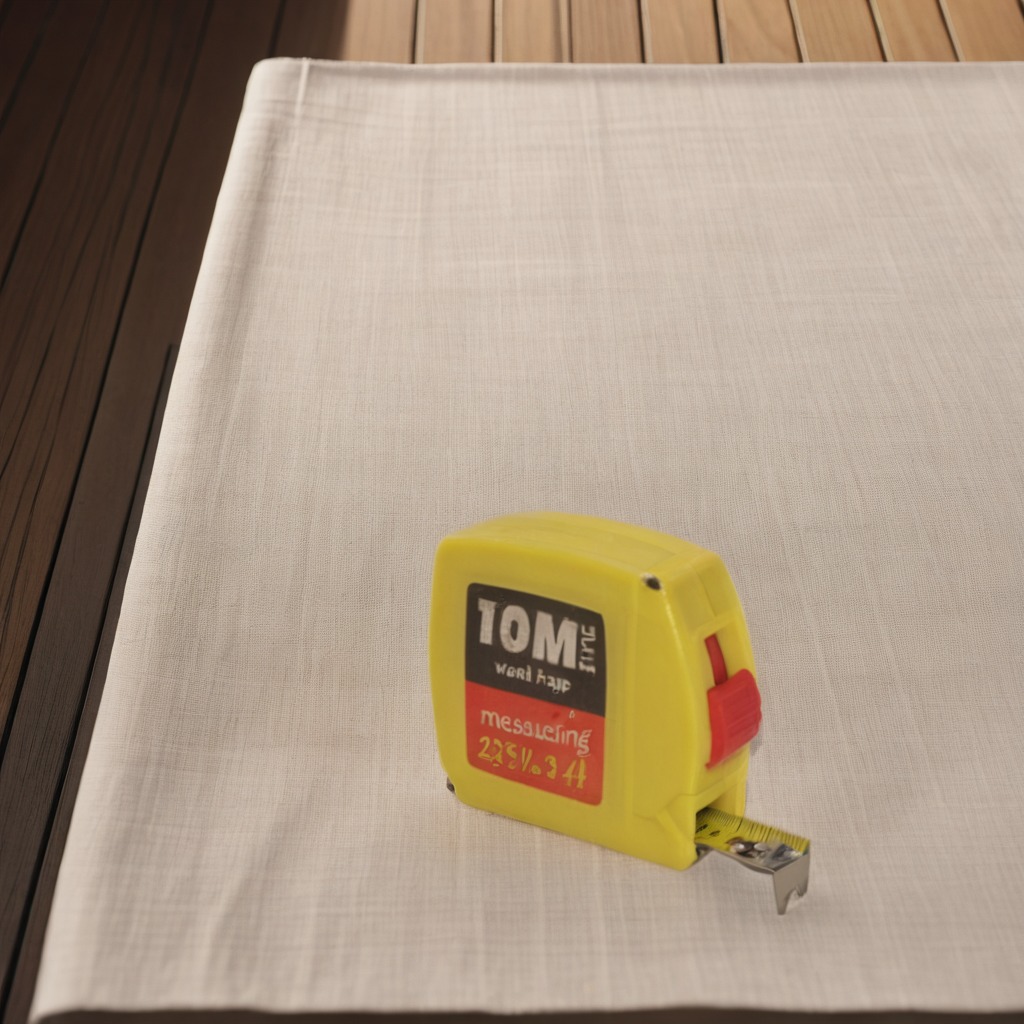
A measuring tape lies on the wooden table in the outdoor workshop.